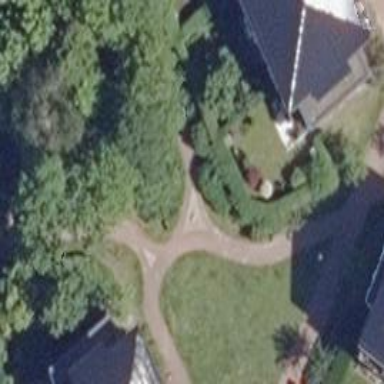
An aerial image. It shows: Footway along the road.